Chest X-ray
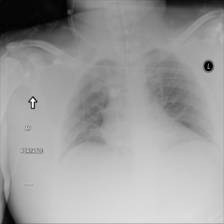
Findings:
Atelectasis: negative
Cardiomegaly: negative
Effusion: negative
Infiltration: negative
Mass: negative
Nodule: negative
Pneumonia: negative
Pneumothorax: negative
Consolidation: negative
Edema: negative
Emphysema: negative
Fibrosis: negative
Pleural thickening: negative
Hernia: negative